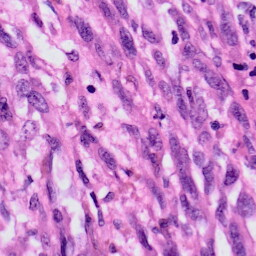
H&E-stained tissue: Skin